高一 · 代数
如图 2-1-1 是指数函数(1) $y=a^{x}$, (2) $y=b^{x},(3) y=c^{x}$, (4) $y=\mathrm{d}^{x}$ 的图象, 则 $a, b, \mathrm{c}, \mathrm{d}$ 与 1 的大小关系是( )

图 2-1-1
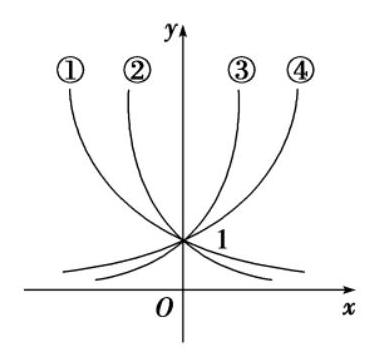
A. $a<b<1<\mathrm{c}<\mathrm{d}$
B. $b<a<1<\mathrm{d}<\mathrm{c}$
C. $1<a<b<\mathrm{c}<\mathrm{d}$
D. $a<b<1<\mathrm{d}<\mathrm{c}$
答案: B
解析: 析】法一 当指数函数底数大于 1 时, 图象上升, 且当底数越大, 图象向上越靠近于 $y$ 轴; 当底数大于 0 小于 1 时, 图象下降, 底数越小, 图象向右越靠近于 $x$ 轴, 得 $b<a<1<d<c$.

法二 令 $x=1$, 由题图知 $c^{1}>d^{1}>a^{1}>b^{1}, \therefore b<a<1<d<c$.